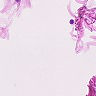
Metastatic tissue present: no